Field crop: maize
Growth stage: 2
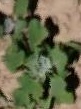
Species: chenopodium